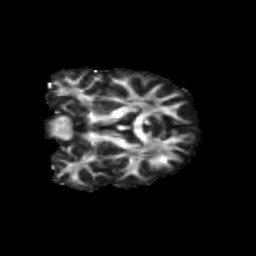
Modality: FA
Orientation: coronal
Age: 32
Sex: male
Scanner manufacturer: siemens
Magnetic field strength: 3 T
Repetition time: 1.8 s
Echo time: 0.07 s